Question: I'm working on developing a design I created that has menu tabs that pop up when you are on the active page or when you hover on them.
It looks like this in my design:

When it come to development, I've tried playing around with margins and padding, but each of them just push the rest of the site down.
Here is a Jfiddle if you'd prefer to use that. <URL>
HTML
'''
<div class="menu-main-navigation-container">
<ul class="nav-menu">
<li class="nav-menu"><a href="http://www.dorkinggreatwall.co.uk/">Home</a>
</li>
<li class="nav-menu"><a href="http://www.dorkinggreatwall.co.uk/?page_id=7">Contact</a>
</li>
<li class="nav-menu"><a href="http://www.dorkinggreatwall.co.uk/?page_id=9">About</a>
</li>
</ul>
'''
CSS
'''
.nav-menu li {
display: inline-block;
position: relative;
background: #d71921;
-webkit-border-top-left-radius: 10px;
-webkit-border-top-right-radius: 10px;
-moz-border-radius-topleft: 10px;
-moz-border-radius-topright: 10px;
border-top-left-radius: 10px;
border-top-right-radius: 10px;
}
.nav-menu li a {
color: #fff;
display: block;
font-size: 15px;
line-height: 1;
padding: 15px 20px;
text-decoration: none;
}
.nav-menu a:hover {
background-color: #d71921;
color: #fff;
-webkit-border-top-left-radius: 10px;
-webkit-border-top-right-radius: 10px;
-moz-border-radius-topleft: 10px;
-moz-border-radius-topright: 10px;
border-top-left-radius: 10px;
border-top-right-radius: 10px;
}
ul.nav-menu, div.nav-menu > ul {
margin: 0;
padding: 0 40px 0 0;
}
'''
Any code would be greatly appreciated. All of my Google searches bring up unrelated results.
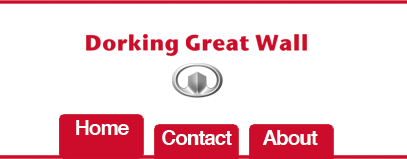
Answer: were you thinking something along the lines of this:
<URL>
'''
.menu-item {
height: 55px;
margin-bottom: -5px;
}
.menu-item:hover, .current-menu-item {
position: relative;
top: -5px;
}
'''